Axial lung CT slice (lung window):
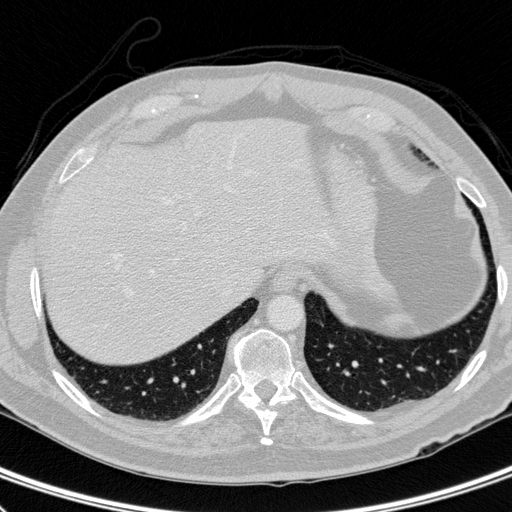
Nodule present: no